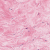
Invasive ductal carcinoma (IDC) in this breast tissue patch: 0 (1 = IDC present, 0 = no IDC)